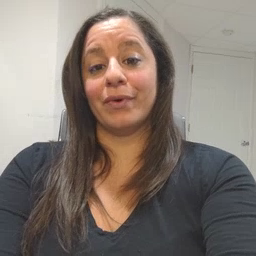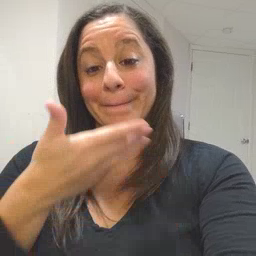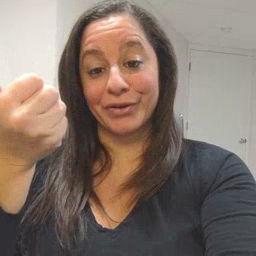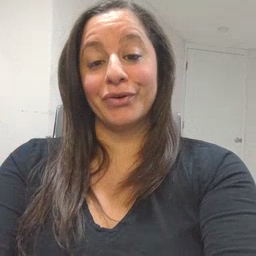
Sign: better